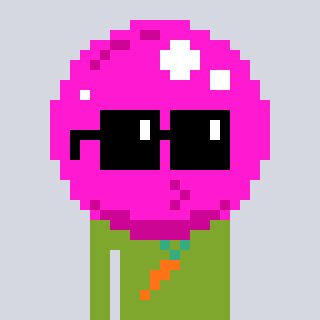
a pixel art character with square black sunglasses, a bubblegum-shaped head and a slimegreen-colored body on a cool background